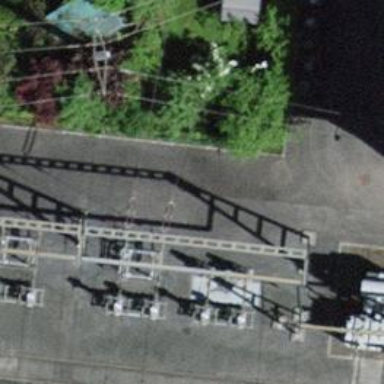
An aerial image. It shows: Power line with eight cables.